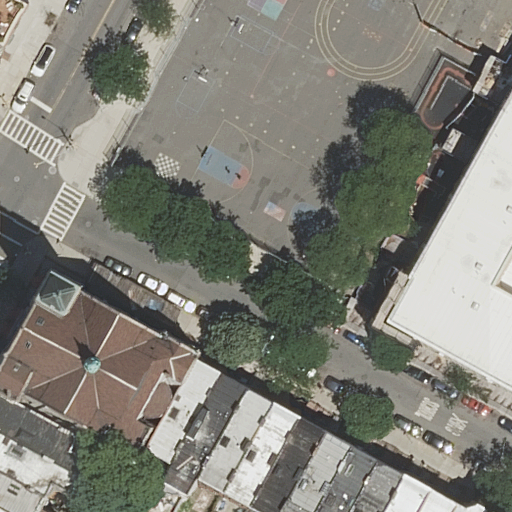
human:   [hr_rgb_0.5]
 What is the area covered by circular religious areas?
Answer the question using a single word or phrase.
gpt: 0m2

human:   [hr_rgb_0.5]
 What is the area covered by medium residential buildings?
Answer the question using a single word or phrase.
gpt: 747m2

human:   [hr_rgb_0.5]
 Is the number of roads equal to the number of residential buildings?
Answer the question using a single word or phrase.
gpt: no

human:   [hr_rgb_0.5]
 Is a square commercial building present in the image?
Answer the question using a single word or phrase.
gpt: no

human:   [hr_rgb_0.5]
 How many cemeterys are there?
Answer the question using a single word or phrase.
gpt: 0

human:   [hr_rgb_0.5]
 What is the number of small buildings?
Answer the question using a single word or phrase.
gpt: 11

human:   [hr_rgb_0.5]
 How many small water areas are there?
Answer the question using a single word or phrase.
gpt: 0

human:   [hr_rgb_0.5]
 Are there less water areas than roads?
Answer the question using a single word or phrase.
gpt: yes

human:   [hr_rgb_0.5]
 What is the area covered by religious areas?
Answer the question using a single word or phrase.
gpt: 0m2

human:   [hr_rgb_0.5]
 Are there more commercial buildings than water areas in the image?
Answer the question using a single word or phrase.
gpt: no

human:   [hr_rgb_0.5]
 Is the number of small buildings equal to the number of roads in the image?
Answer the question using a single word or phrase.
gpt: no

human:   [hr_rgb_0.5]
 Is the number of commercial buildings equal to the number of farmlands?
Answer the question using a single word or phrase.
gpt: yes

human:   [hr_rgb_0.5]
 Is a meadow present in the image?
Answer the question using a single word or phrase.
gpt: no

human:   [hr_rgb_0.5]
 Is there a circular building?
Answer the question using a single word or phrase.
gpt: no

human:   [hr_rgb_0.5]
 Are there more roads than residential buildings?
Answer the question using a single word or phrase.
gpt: no

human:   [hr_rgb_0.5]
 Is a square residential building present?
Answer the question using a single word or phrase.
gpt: no

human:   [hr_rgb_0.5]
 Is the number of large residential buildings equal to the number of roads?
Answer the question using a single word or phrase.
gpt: no

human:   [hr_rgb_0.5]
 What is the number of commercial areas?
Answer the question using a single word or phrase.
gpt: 0

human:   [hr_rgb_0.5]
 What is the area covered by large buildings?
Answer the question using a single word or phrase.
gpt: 1539m2

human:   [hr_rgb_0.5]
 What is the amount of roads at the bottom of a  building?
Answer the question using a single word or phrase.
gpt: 2

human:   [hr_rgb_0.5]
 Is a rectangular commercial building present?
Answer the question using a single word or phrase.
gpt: no

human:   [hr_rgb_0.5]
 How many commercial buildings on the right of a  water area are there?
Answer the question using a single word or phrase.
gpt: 0

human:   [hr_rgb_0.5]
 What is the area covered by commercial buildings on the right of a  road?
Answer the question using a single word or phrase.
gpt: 0m2

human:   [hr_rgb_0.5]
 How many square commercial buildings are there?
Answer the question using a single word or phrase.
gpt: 0

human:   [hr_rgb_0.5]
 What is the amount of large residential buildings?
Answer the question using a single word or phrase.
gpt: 1

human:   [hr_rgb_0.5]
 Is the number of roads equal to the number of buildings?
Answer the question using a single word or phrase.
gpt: no

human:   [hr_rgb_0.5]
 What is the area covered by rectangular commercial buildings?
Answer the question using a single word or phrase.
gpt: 0m2

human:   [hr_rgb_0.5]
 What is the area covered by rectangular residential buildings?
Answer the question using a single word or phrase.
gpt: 924m2

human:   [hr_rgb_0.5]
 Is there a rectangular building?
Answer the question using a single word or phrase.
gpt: yes

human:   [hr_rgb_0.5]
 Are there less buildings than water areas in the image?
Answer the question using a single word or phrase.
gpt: no

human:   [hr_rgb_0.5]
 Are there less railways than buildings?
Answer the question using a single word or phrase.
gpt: yes

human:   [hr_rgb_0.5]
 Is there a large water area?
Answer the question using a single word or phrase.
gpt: no

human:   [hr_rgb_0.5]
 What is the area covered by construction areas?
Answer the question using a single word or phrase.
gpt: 0m2

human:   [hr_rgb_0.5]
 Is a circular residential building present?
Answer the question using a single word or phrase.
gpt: no

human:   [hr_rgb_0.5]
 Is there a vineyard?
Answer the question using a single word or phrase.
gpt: no

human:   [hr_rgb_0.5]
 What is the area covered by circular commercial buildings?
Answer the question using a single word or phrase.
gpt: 0m2